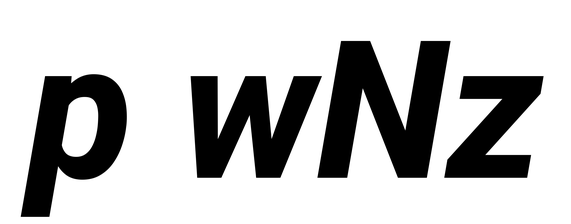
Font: Roboto-Italic_ExtraBold_Italic